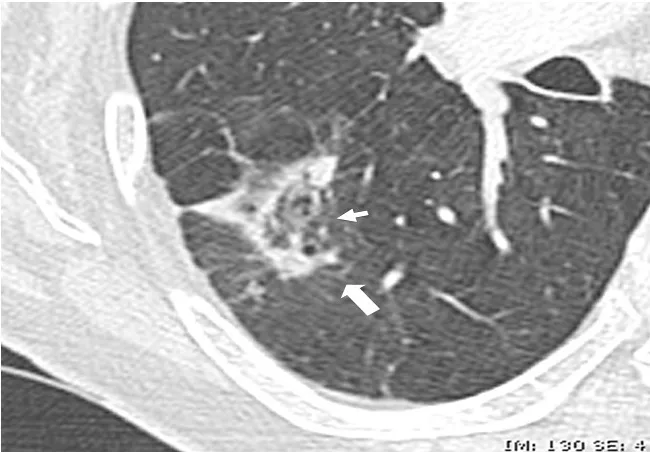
Second post-contrast CT scan, with axial reformations, performed 15 days later showing changes with new central ground glass attenuation (arrow)CT scan examination also showed pulmonary emboli: some clots were central and marginated within the right main pulmonary artery (not shown).
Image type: radiology (ct)